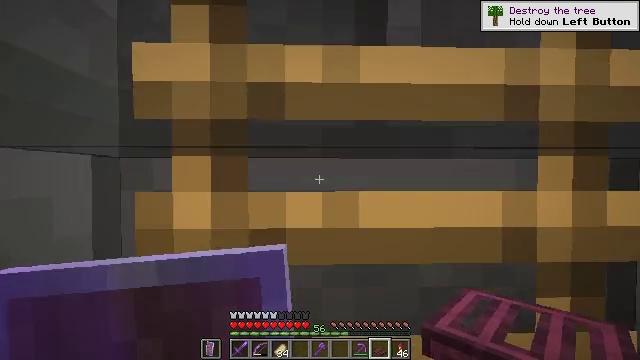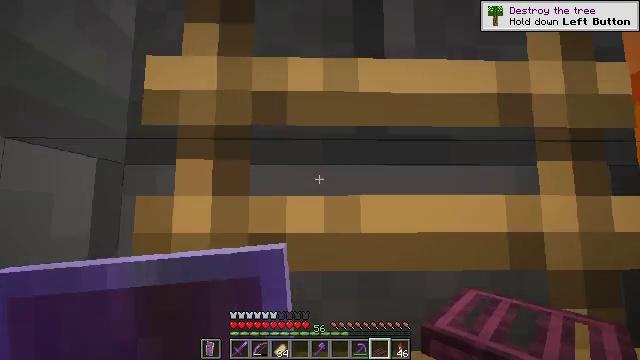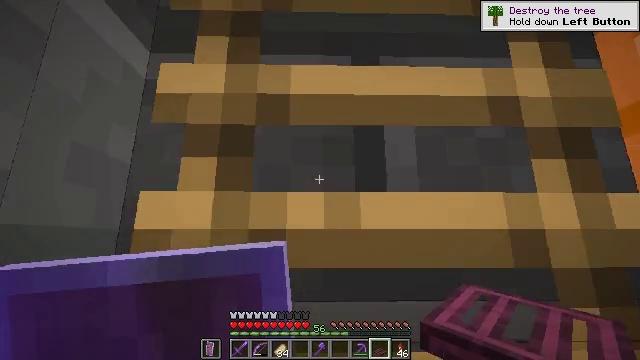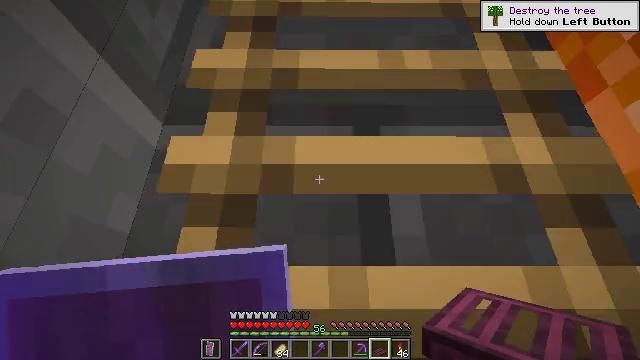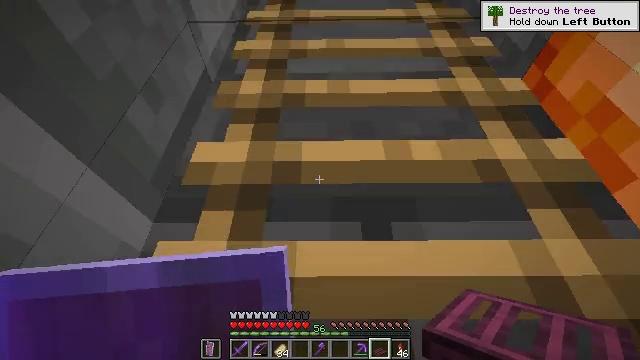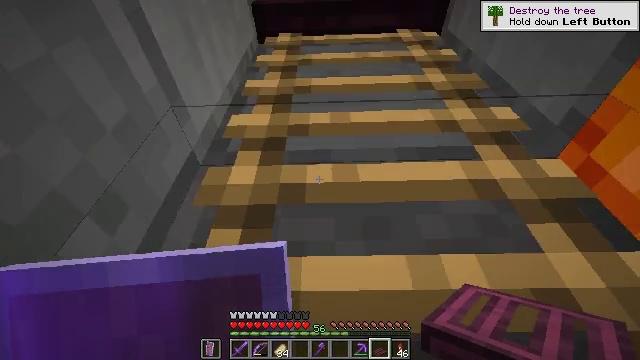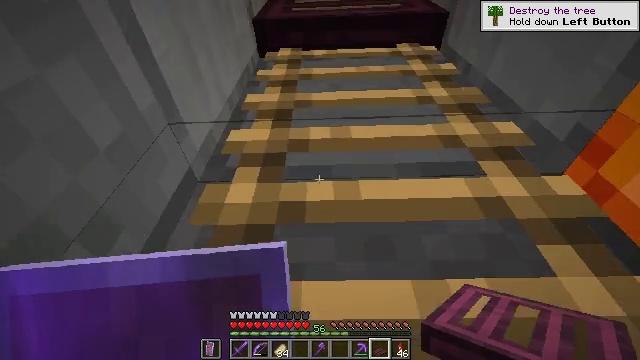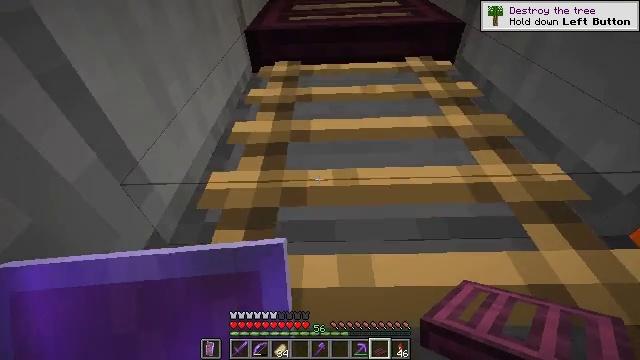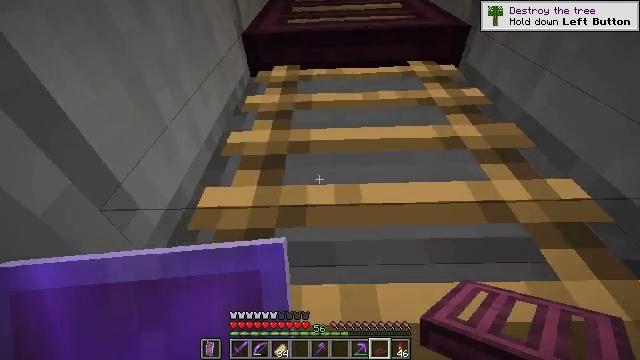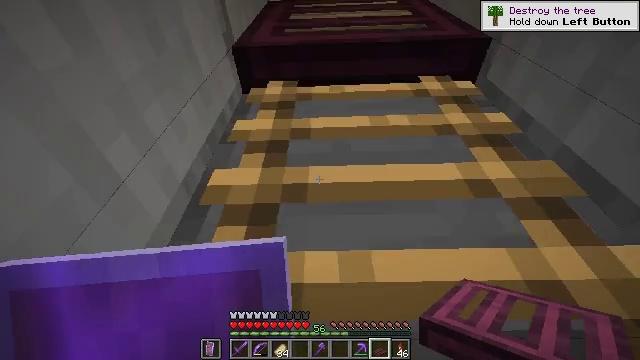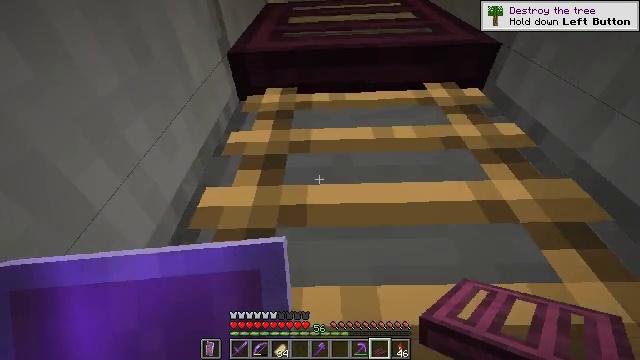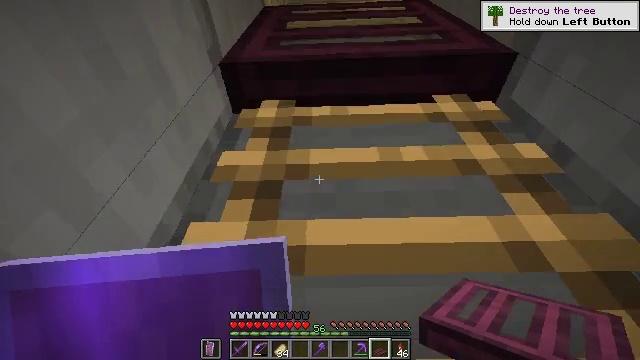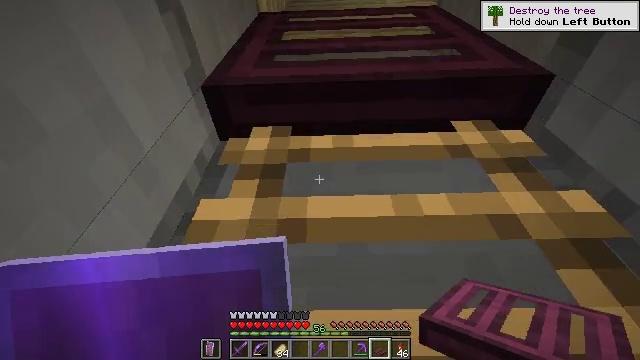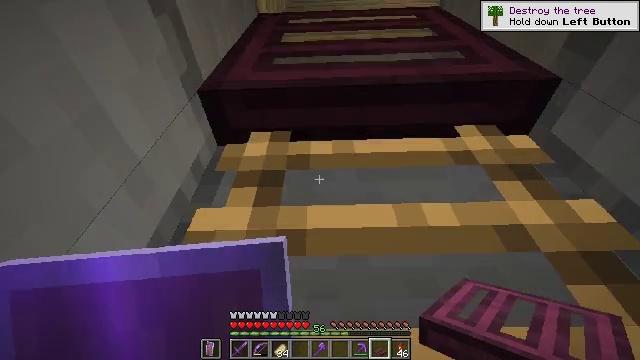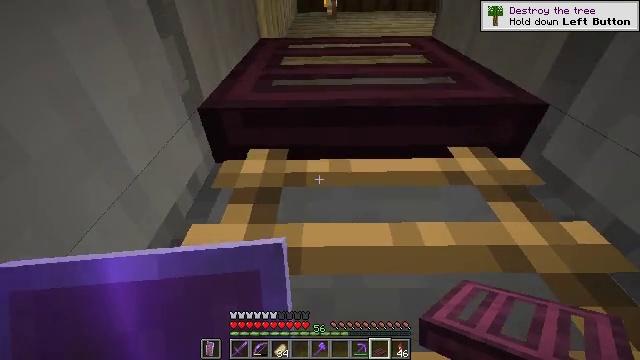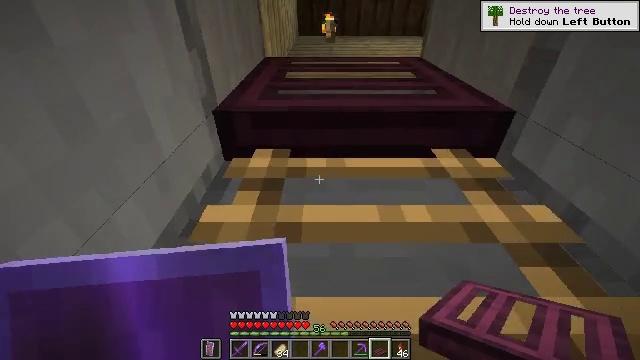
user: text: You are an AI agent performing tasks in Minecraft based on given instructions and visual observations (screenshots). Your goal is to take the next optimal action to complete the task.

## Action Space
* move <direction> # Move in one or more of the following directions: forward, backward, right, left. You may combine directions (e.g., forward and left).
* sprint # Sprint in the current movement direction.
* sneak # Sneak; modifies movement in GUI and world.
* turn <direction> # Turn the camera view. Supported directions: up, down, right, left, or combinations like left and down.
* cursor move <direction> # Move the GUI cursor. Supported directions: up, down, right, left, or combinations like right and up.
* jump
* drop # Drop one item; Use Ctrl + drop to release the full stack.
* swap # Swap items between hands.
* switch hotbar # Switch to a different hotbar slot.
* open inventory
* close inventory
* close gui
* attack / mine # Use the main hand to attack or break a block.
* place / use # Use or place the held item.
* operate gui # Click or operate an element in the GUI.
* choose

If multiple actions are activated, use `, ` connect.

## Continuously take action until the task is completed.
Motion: motion action
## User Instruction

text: Collect the ladder block.
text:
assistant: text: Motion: move forward, turn up
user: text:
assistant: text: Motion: move forward, turn up
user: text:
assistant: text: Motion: move forward, turn up
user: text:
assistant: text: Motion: move forward, turn left and up
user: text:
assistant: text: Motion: move forward, turn left and up
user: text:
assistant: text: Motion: move forward, turn up
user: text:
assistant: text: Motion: move forward
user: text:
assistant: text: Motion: move forward
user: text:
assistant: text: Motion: move forward
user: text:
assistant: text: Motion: move forward
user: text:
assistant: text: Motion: move forward
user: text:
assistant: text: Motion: no_op
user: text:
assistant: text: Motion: no_op
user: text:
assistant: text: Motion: turn right and up
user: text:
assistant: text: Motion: turn up
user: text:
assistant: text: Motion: move forward, turn up
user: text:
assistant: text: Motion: move forward
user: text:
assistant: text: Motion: move forward
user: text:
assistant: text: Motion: move forward
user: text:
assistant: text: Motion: move forward
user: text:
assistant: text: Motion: move forward
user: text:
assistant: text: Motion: move forward
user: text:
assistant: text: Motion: move forward
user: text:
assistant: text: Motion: move forward
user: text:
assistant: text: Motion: move forward, turn right and down
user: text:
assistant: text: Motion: move forward, turn right and down
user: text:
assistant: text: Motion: move forward, turn right and down
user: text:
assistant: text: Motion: move forward, turn right and down
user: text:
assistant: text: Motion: move forward, turn down
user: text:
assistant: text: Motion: move forward, turn down